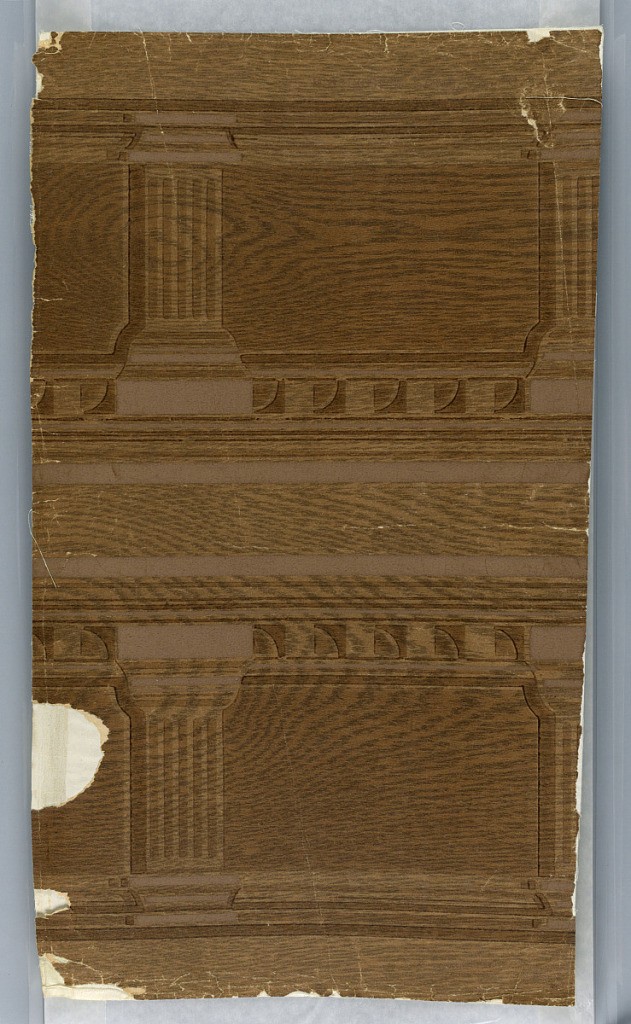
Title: Border
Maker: M.H. Birge & Sons Co., 1834
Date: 1905
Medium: Machine-printed paper
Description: Simulated oak in shades of brown, to be cut in half to form friezes. Marked: M.H. Birge and Sons Co., U.S.A." Design, architectural detail.